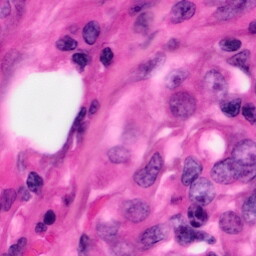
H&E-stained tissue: Pancreatic